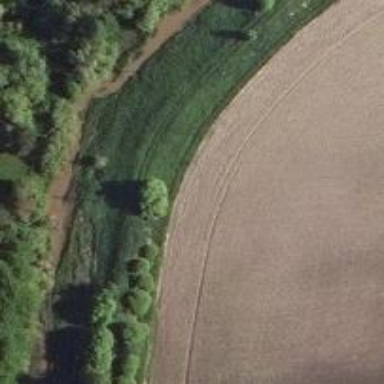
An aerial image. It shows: Path with embankment.